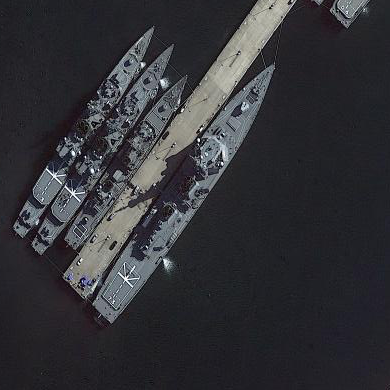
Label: destroyer